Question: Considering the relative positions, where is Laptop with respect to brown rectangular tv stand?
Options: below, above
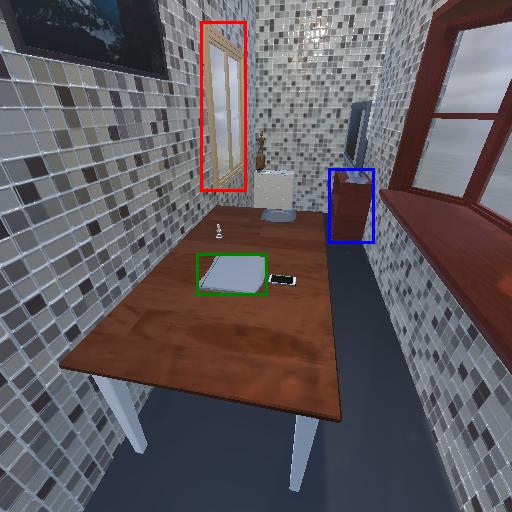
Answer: below